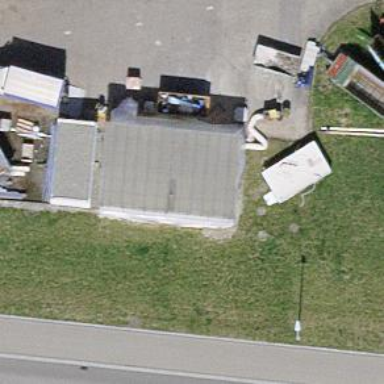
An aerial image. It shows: Car wash facility.